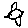
Label: bird